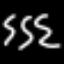
Label: squiggle